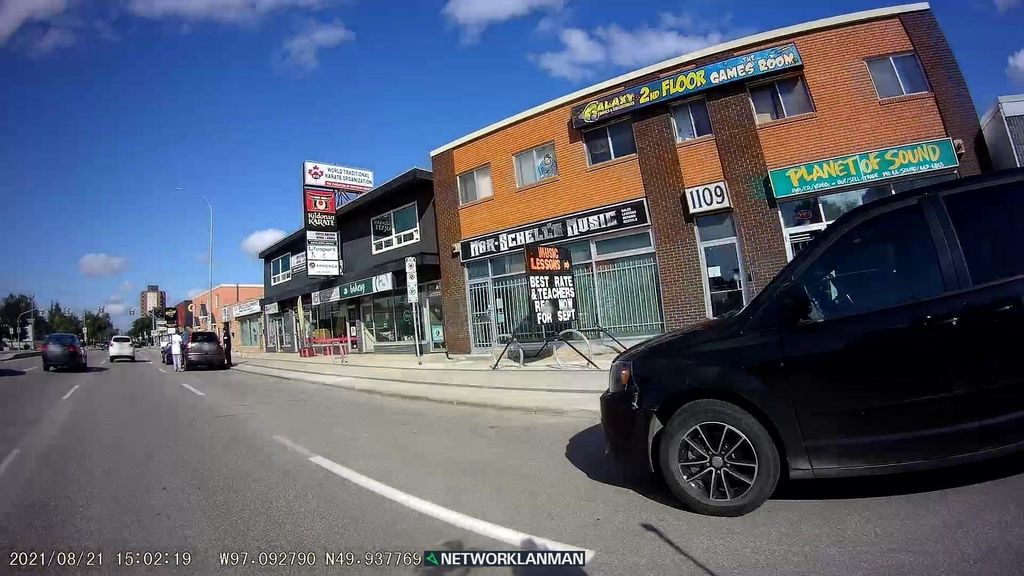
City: winnipeg